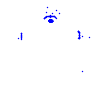
Particle: pion